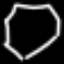
Label: octagon